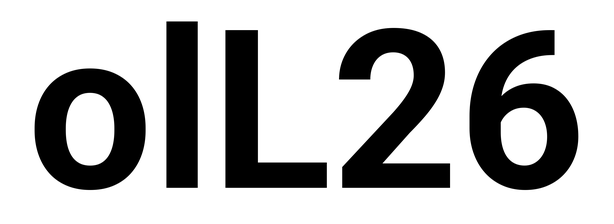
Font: Roboto_Bold